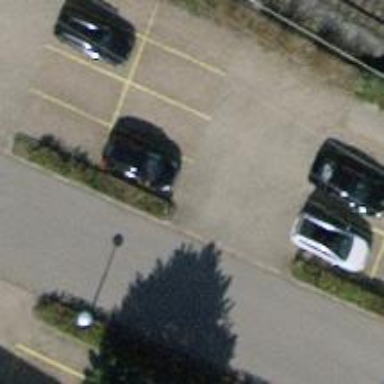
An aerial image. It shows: Parking aisle with paving stones surface.